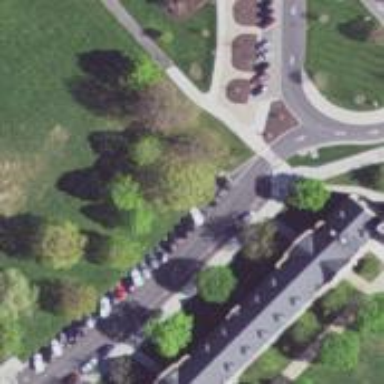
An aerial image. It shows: Parking available on the street side.